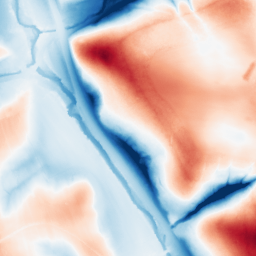
Category: edge_preserving
Decomposition family: guided
Decomposition parameters: radius: 32
eps: 0.1
Upsampling method: cubic_catmull_rom
Upsampling parameters: scale: 2
Upsampling scale: 2